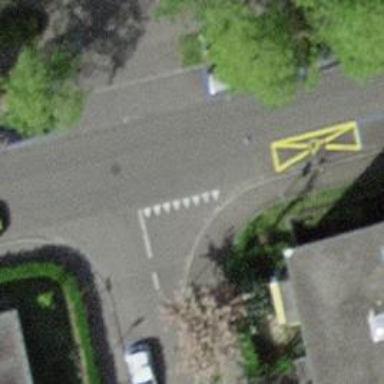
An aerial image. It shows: Residential road with asphalt surface. There is opposite cycleway.